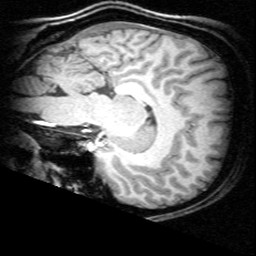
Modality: T1w
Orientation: sagittal
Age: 21
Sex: male